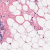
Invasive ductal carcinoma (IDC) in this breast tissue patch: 0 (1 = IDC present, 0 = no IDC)